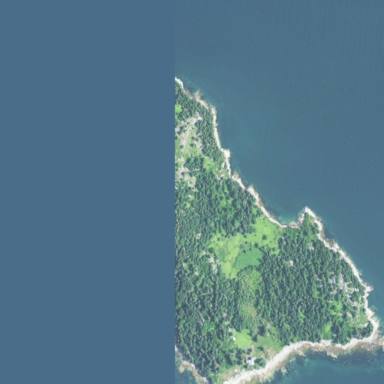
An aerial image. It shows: Island with natural coastline.